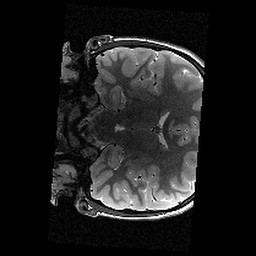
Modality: T2w
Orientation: coronal
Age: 12
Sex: female
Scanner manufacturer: siemens
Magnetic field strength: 3 T
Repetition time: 9.23 s
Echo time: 0.067 s